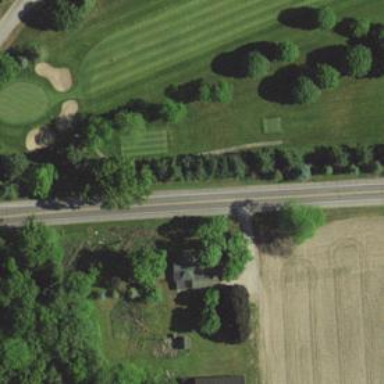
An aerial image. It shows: Service road used as golf cart path.